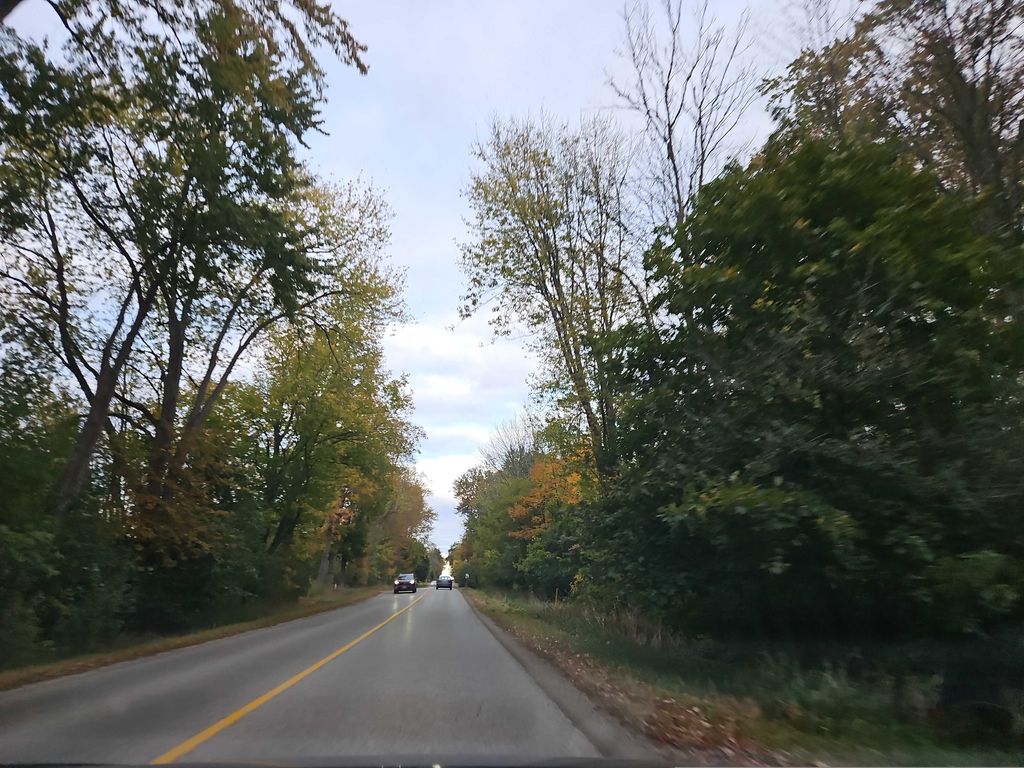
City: kitchener-waterloo